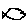
Label: fish